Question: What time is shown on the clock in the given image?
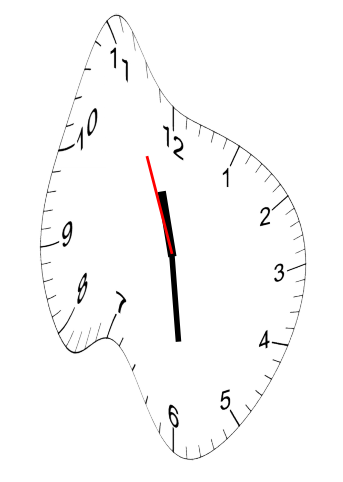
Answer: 11:28:56